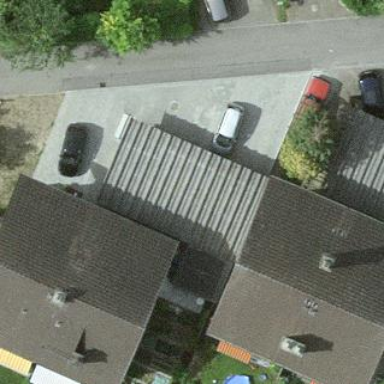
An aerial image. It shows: Garage building.